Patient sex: M
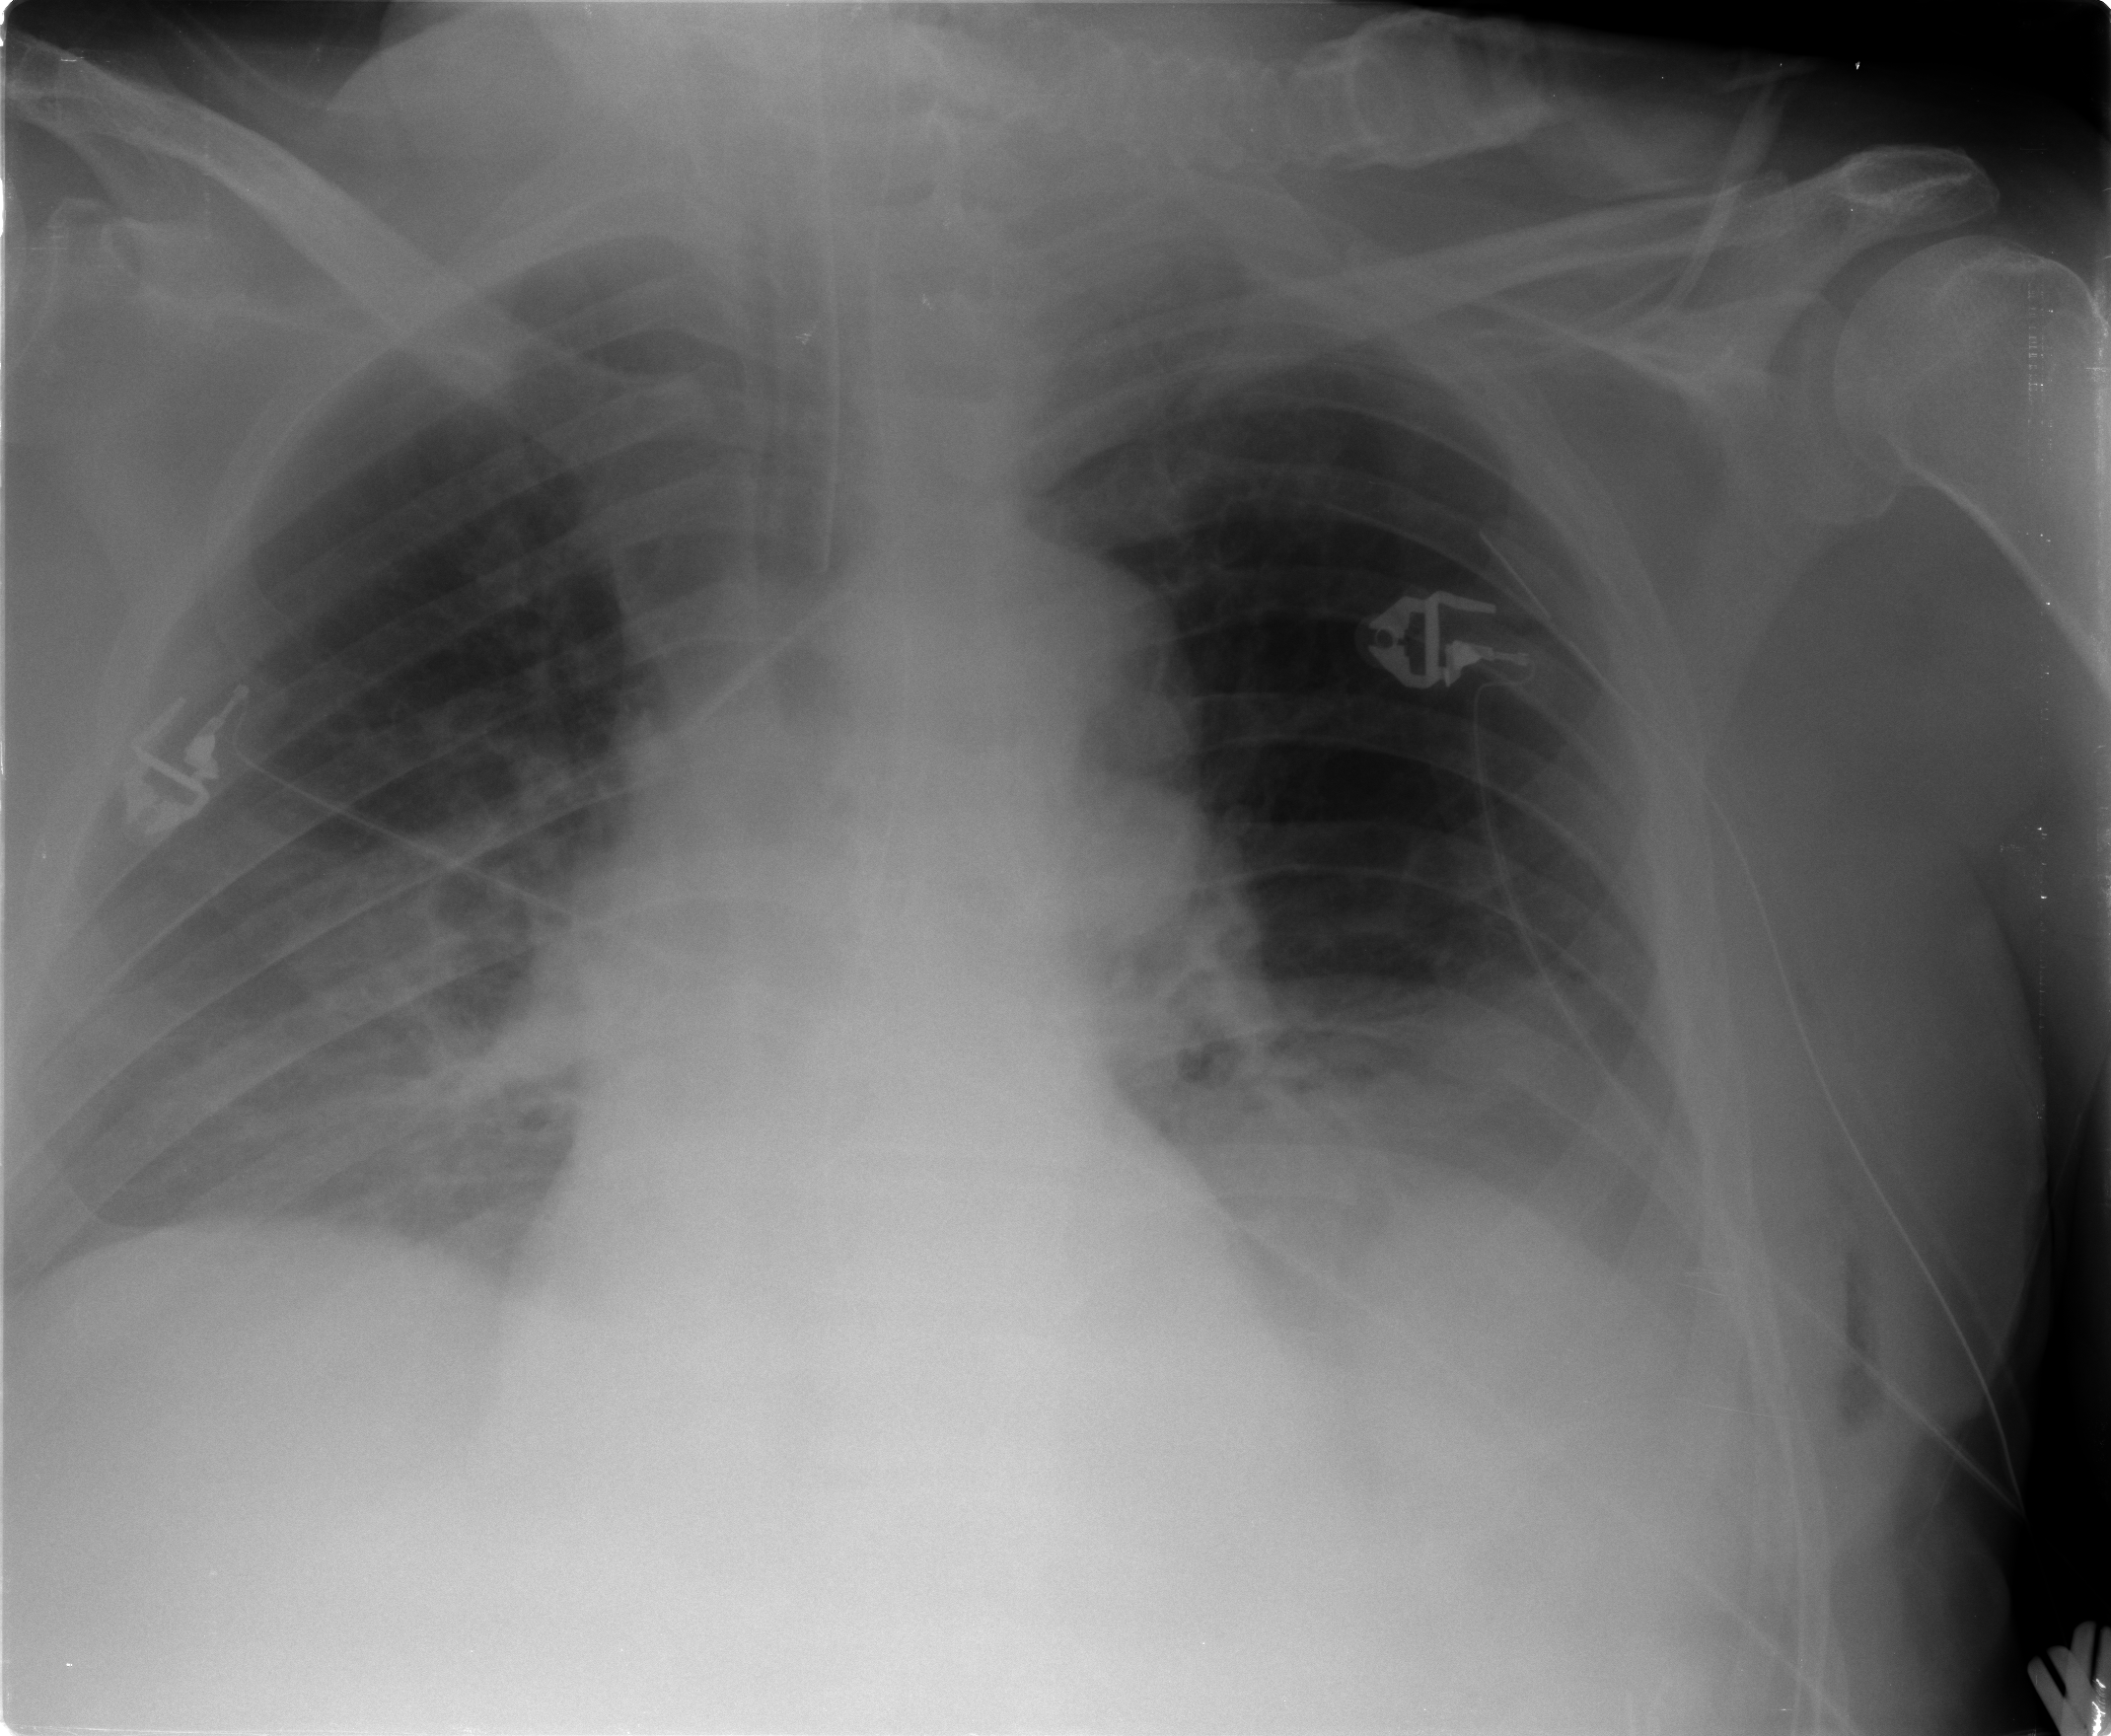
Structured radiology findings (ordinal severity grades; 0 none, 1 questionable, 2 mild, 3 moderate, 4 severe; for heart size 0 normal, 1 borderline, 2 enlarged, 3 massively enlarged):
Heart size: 0
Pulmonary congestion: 1
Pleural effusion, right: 0
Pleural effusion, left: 2
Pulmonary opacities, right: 1
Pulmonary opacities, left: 1
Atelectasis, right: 2
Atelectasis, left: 2